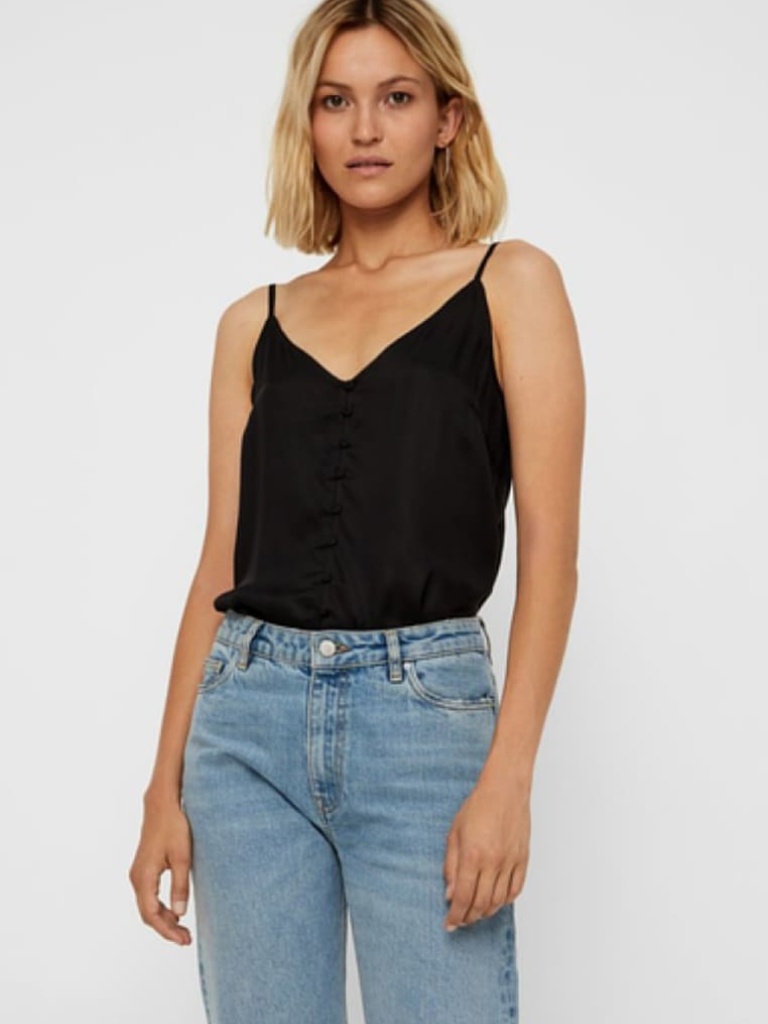
satin tight sleeveless hip length French Tucked v-neck camisole